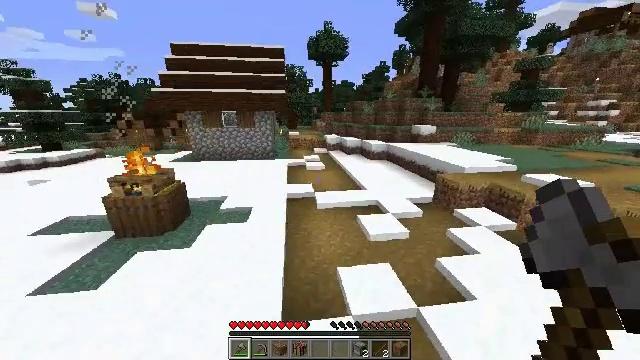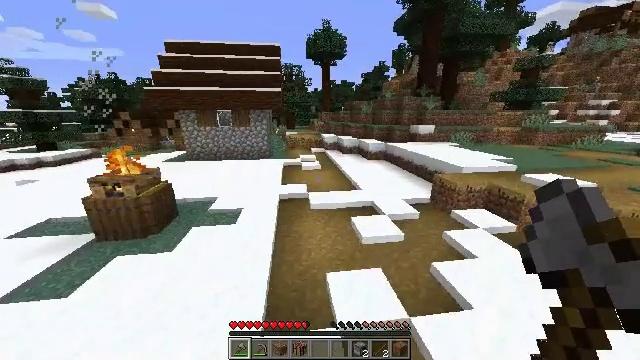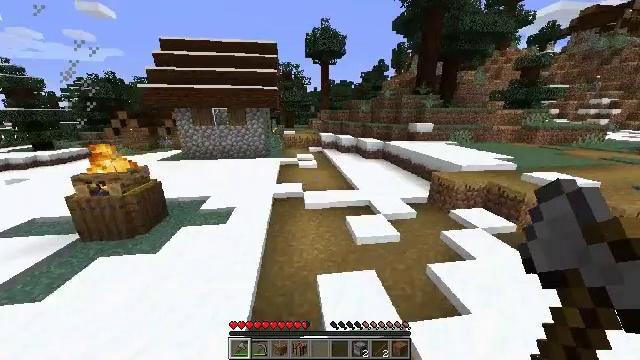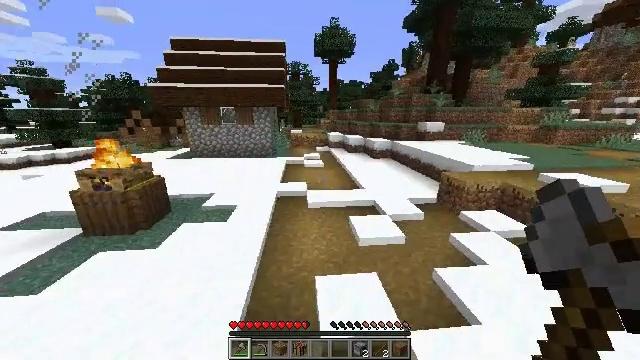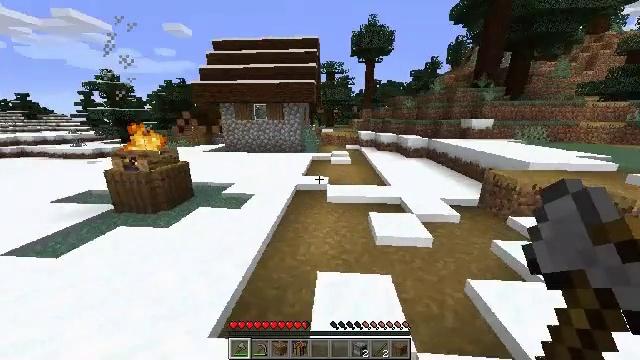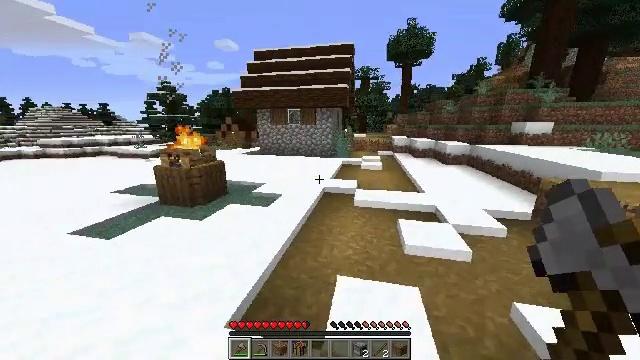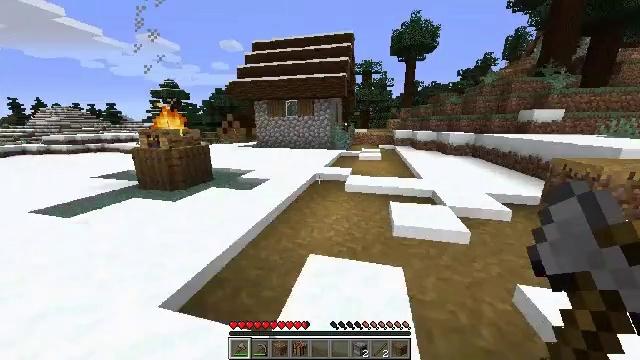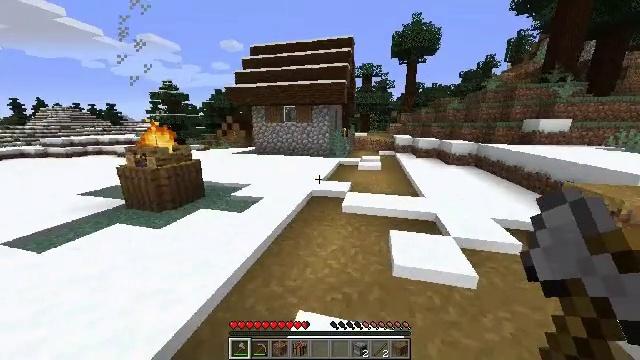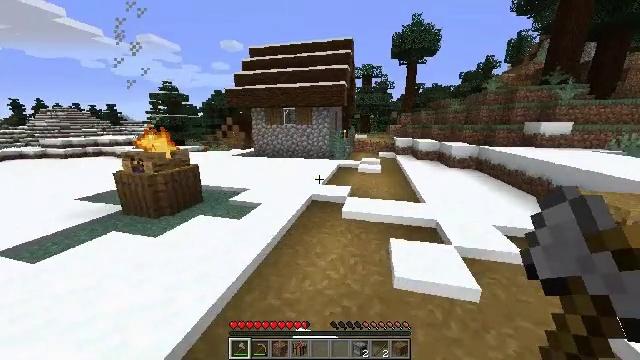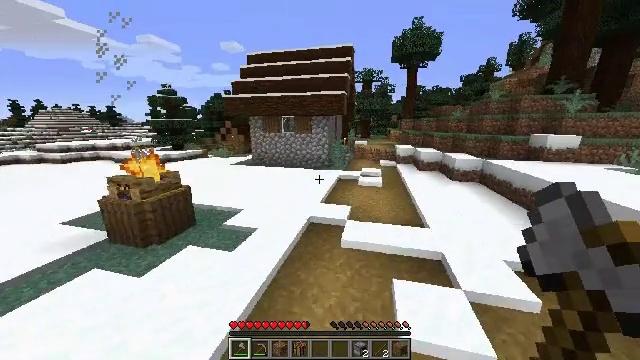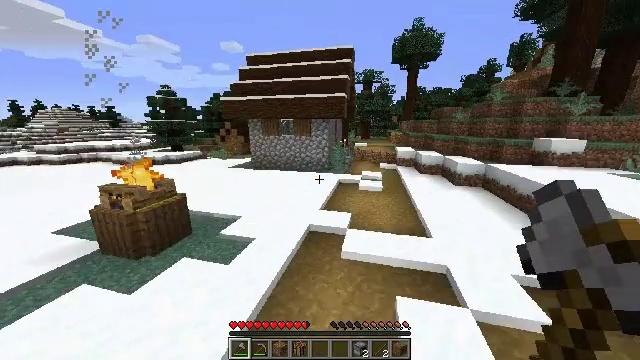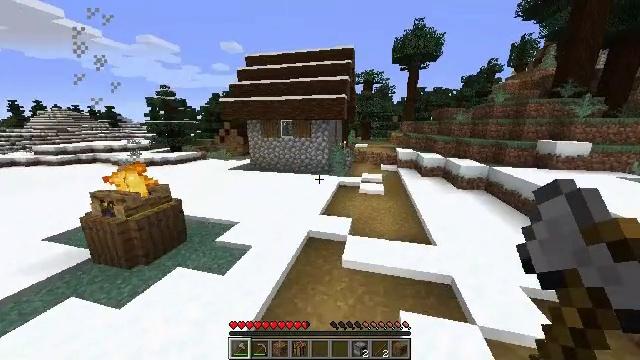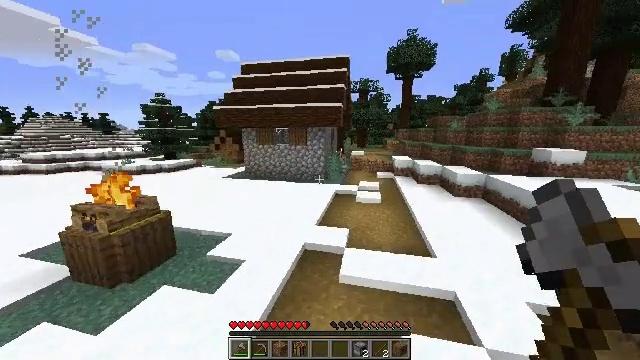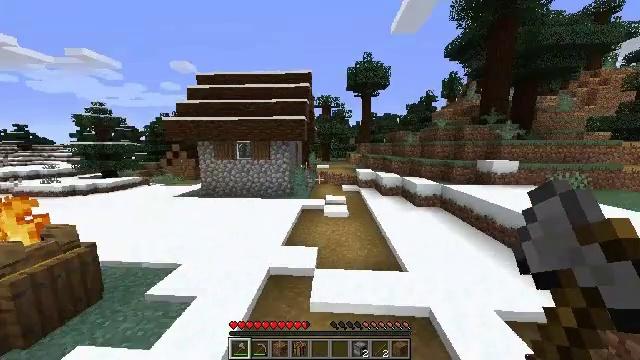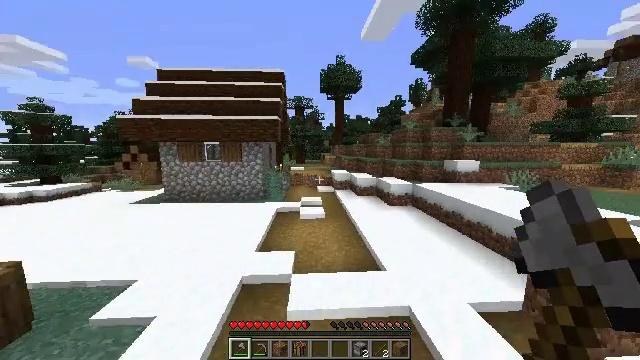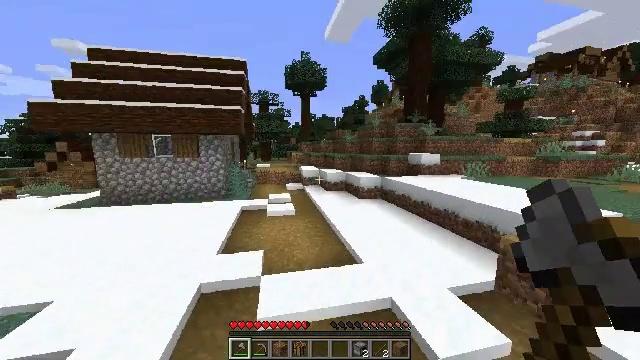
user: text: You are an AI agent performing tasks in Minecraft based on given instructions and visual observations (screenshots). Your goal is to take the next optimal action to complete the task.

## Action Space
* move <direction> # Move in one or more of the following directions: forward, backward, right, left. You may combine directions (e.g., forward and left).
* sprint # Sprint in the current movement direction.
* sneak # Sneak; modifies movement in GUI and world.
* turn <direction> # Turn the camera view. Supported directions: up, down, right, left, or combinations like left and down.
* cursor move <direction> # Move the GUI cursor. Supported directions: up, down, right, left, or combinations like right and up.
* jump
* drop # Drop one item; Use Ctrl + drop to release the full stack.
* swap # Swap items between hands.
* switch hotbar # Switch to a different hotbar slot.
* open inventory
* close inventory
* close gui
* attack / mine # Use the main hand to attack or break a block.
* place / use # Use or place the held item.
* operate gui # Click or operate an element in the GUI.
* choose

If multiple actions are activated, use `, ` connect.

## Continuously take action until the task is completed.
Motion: motion action
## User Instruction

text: Reclaim bookshelf materials.
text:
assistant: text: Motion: move forward and move right, sprint, jump
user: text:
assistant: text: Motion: move forward and move right, sprint, jump
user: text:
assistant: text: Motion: move forward and move right, sprint, turn left, jump
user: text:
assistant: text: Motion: move forward and move right, sprint, turn left, jump
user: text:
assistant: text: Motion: move forward and move left, sprint, turn left and up, jump
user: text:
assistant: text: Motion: move forward and move left, sprint, turn left, jump
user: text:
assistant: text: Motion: move forward and move left, sprint, jump
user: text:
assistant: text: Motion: move forward and move left, sprint, jump
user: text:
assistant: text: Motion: move forward and move left, sprint, jump
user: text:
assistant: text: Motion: move forward, sprint, jump
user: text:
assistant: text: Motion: move forward, sprint, jump
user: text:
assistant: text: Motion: move forward, sprint, turn right and up, jump
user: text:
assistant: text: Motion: move forward, sprint, turn right and up, jump
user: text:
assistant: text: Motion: move forward, sprint, turn right, jump
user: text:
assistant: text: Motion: move forward, sprint, turn right, jump
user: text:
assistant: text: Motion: move forward, sprint, turn right, jump
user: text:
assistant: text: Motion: move forward, sprint, turn right and down, jump
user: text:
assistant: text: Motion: move forward, sprint, turn right and down
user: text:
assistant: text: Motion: move forward, sprint, turn right
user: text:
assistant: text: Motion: move forward, sprint, turn right
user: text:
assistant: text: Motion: move forward, sprint, turn right
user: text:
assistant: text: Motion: move forward, sprint, turn right
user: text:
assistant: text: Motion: move forward, sprint, turn right
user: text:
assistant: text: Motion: move forward, sprint, turn right
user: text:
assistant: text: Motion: move forward, sprint, turn right
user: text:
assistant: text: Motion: move forward, sprint, turn right
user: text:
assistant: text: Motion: move forward, sprint, turn right
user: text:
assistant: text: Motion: move forward, sprint, turn right and down
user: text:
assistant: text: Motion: move forward and move left, sprint, turn right
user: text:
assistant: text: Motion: move forward and move left, sprint